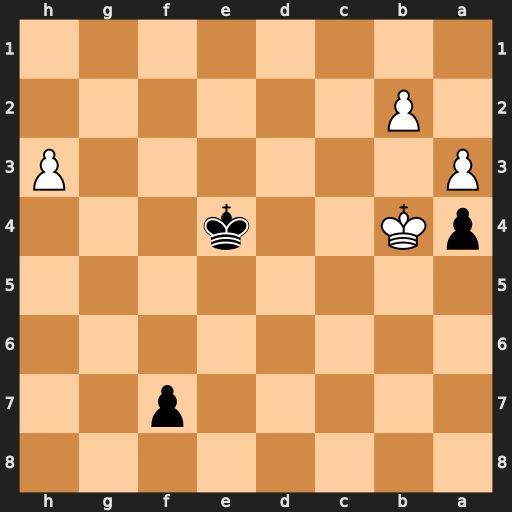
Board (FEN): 8/5p2/8/8/pK2k3/P6P/1P6/8
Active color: b
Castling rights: -
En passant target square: -
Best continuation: f5 h4 f4 Kc3 Kf5 Kd4 Kg4